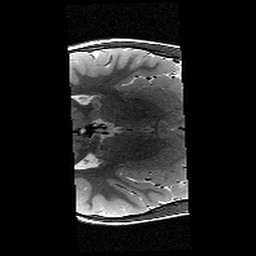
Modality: T2w
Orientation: axial
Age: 9
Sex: female
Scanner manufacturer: siemens
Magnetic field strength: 3 T
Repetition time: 9.23 s
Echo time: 0.067 s